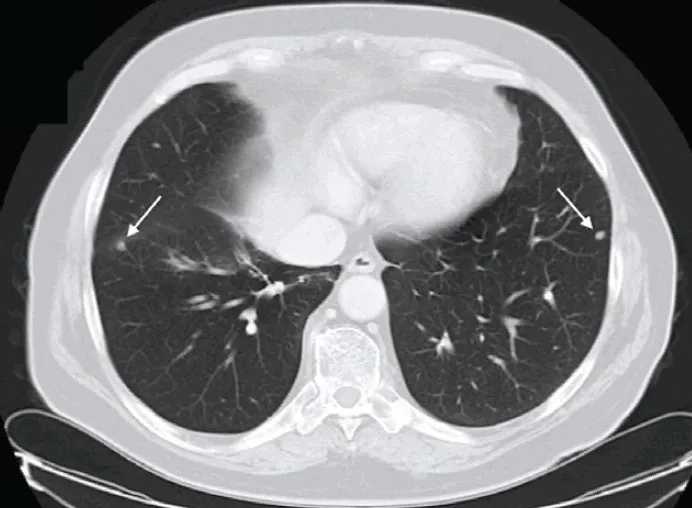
Patient #1. Thoracic CT scan documenting micronodules in the right and left lungs (lower lobes). Arrows indicate secondary lesions.
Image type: radiology (ct)